Question: I'm attempting to update a d3 multi-line graph by pulling data at 5 second intervals from a mySQL database using PHP. At the moment the graph is displaying but not updating - I know that there is something not right with my updateData function but have tried everything can think of and nothing seems to work. Can anyone please help?
<URL>
:
As you can see the x-axis line is only showing sporadically and some of the lines aren't lined up with the y-axis.
Updated gist:
<URL>

: For some bizarre reason the lines are changing colour - or moving completely not exactly sure. So while on graph above the lines are from top - blue, orange then white - when graph updating the blue might move to bottom with orange on top and white in middle etc - but happening randomly?
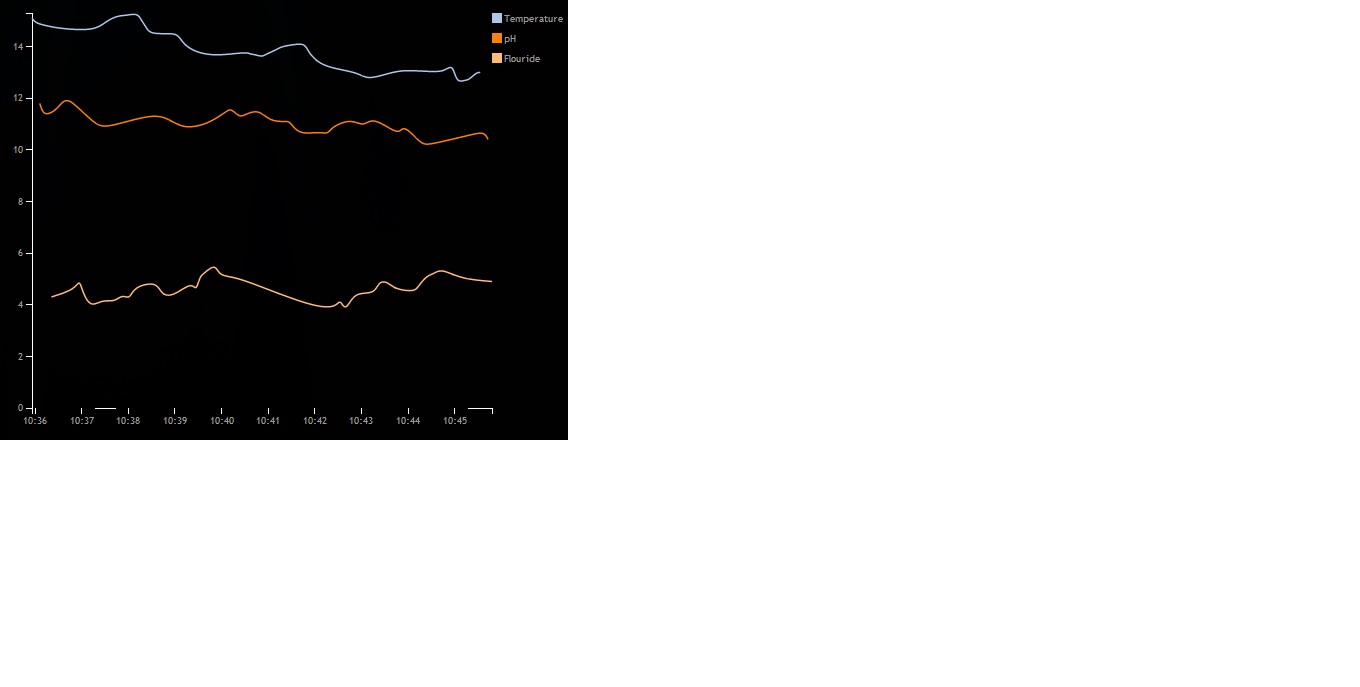
Answer: In your original drawing of the graph, you correctly use:
'''
var parameter = svg.selectAll(".parameter")
.data(data, function(d) { return d.key; })
.enter().append("g")
.attr("class", "parameter");
'''
which joins the data (data) to the elements (g.parameter)
During your update function, you will need to join the data again in order to perform updates, deletes, and adds of elements. The <URL> is an excellent place to learn more about this.
Anyway, in your update function, you may want something like this (untested):
'''
// re-acquire joined data
var containers = svg.selectAll("g.parameter")
.data( data );
// update existing elements for this data
containers
.select( "path.line" )
.attr( "d", function(d) { return line(d.values); })
'''